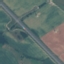
Land use / land cover: Highway